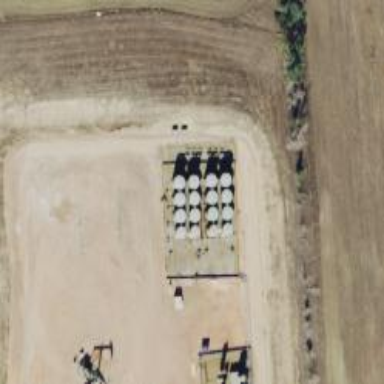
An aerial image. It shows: Storage tank with man-made structure.